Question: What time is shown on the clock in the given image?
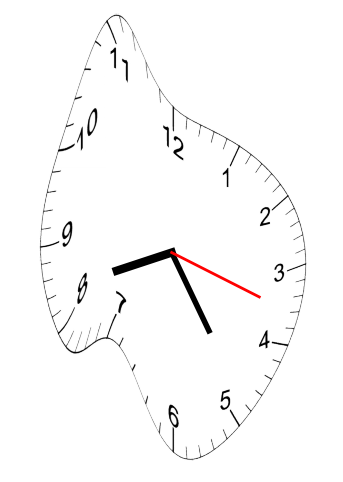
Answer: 08:24:18